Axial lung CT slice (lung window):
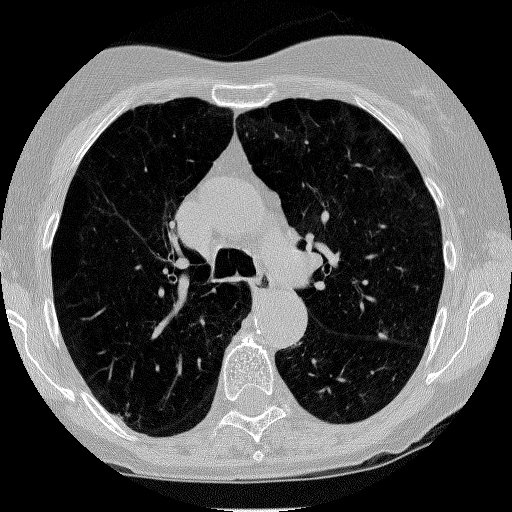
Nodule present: yes
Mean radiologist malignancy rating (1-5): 3